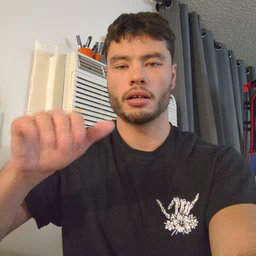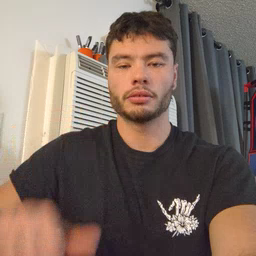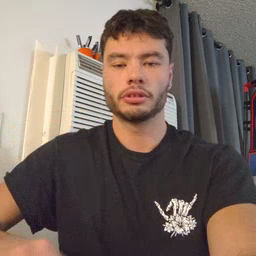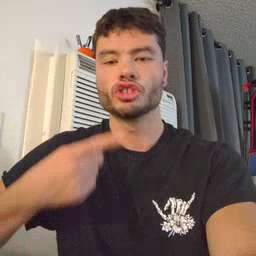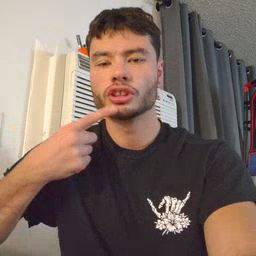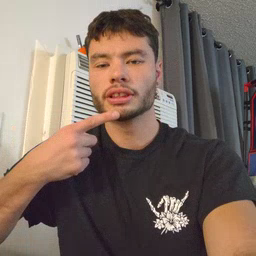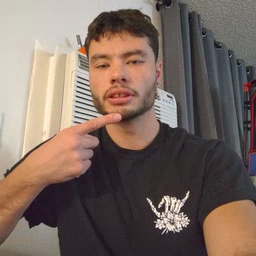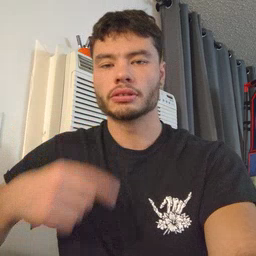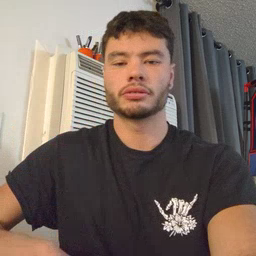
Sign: chin